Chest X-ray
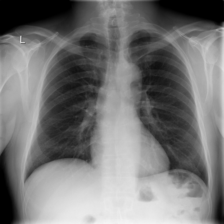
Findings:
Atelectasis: negative
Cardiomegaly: negative
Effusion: negative
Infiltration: negative
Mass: negative
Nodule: negative
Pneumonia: negative
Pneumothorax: negative
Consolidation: negative
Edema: negative
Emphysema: negative
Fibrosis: negative
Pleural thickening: negative
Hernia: negative